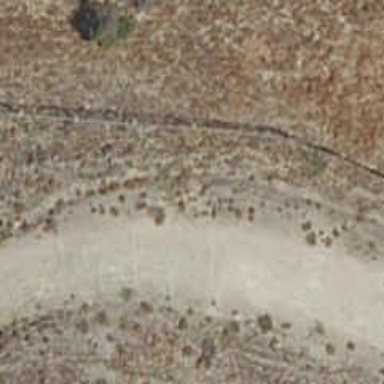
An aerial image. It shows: Dirt track road.